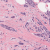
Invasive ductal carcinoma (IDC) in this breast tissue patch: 1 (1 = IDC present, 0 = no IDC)